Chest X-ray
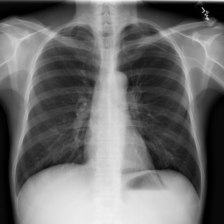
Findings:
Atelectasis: negative
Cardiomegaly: negative
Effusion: negative
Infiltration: negative
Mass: negative
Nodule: negative
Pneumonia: negative
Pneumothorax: negative
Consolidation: negative
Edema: negative
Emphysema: negative
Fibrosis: negative
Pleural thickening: negative
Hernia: negative